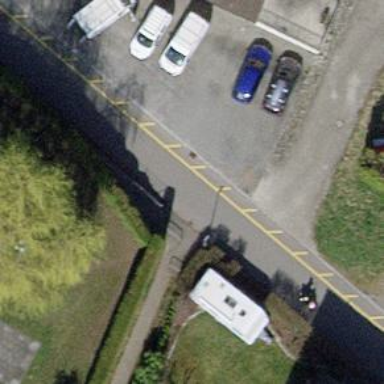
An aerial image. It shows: Cycle barrier.